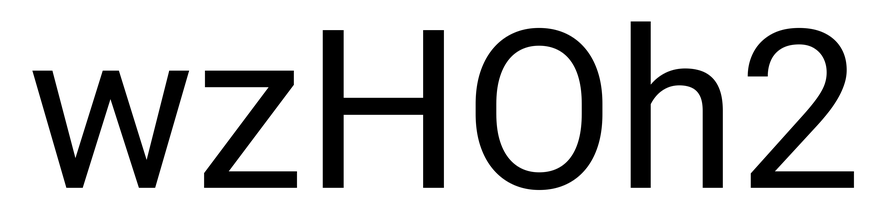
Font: Roboto_Regular